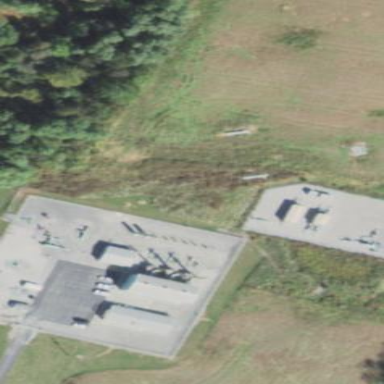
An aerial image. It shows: Industrial area used for gas-related purposes.